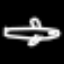
Label: airplane